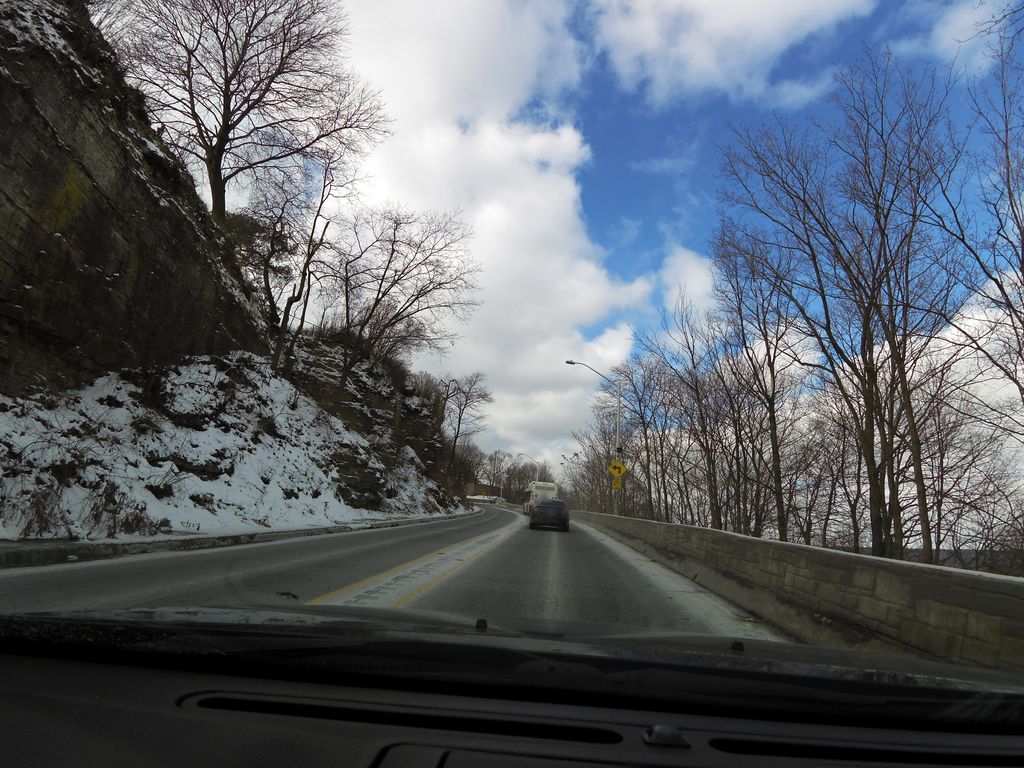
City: hamilton